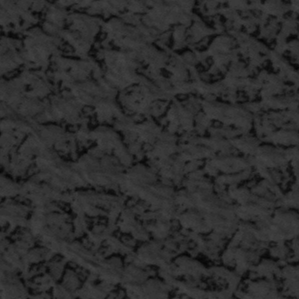
Label: frost